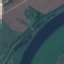
Land use / land cover class: River